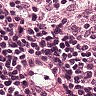
Metastatic tissue present: no